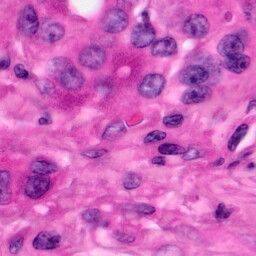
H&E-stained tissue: Pancreatic